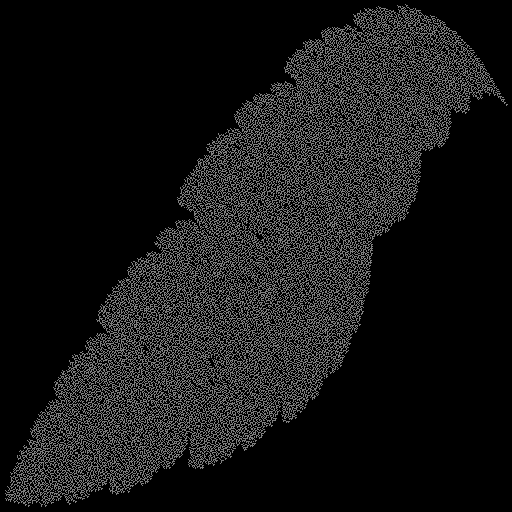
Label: shieldfern